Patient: sex F, age 31
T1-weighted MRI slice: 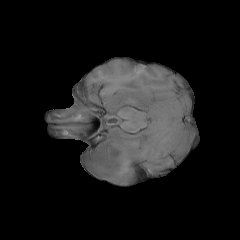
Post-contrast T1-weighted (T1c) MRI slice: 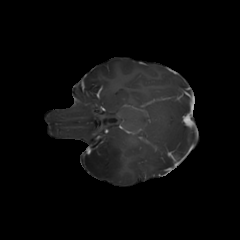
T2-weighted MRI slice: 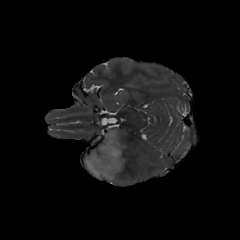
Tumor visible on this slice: yes
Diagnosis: Astrocytoma, IDH-mutant
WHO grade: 2